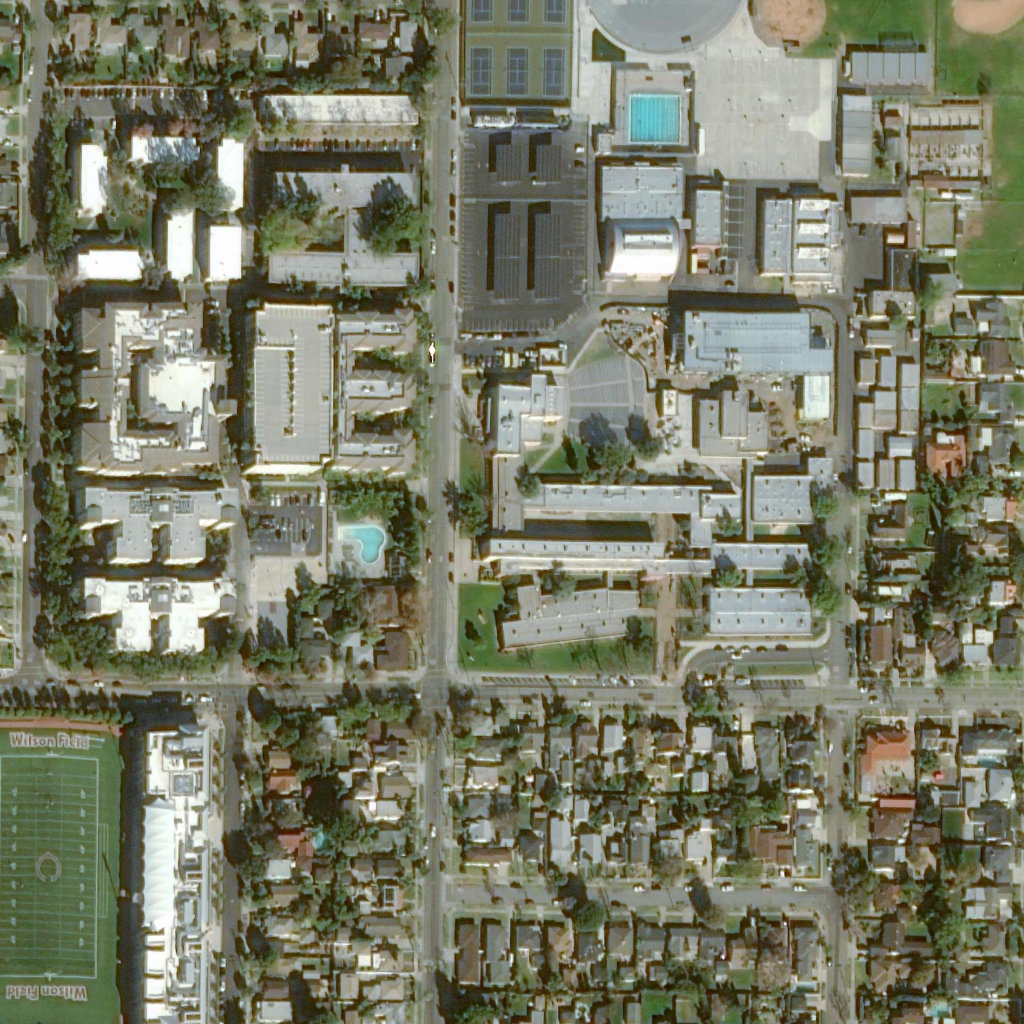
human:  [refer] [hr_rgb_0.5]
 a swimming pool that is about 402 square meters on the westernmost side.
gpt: <box>[[33, 51, 37, 54, 0]]</box>

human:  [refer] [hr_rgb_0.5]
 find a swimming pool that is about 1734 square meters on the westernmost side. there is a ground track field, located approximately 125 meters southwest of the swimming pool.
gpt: <box>[[33, 51, 37, 54, 0]]</box>

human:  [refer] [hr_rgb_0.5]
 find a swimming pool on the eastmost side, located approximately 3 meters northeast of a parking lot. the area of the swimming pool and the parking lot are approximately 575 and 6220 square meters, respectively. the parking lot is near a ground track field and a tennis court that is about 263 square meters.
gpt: <box>[[61, 9, 66, 13, 0]]</box>